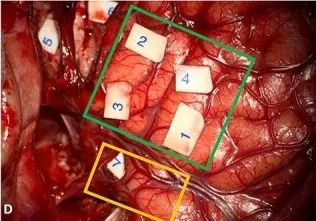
March 2023. (green box:stability of language eloquence in inferior frontal gyrus; yellow box:neuroplasticity at temporal level).
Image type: medical_photograph (other_medical_photograph)